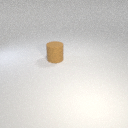
large brown rubber cylinder